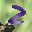
Label: 2